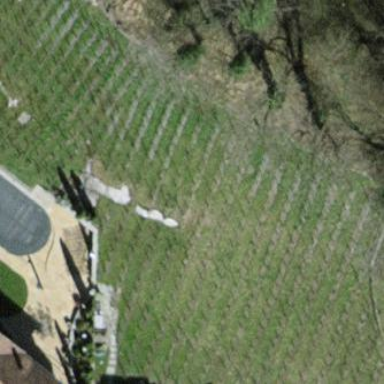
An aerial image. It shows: Vineyard.